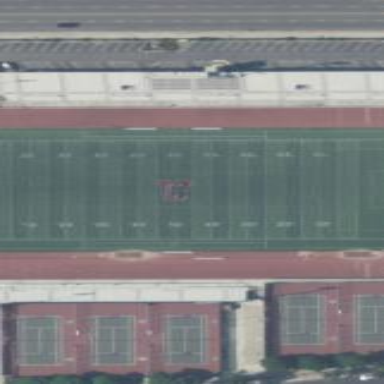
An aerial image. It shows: American football pitch with artificial turf surface for leisure land.